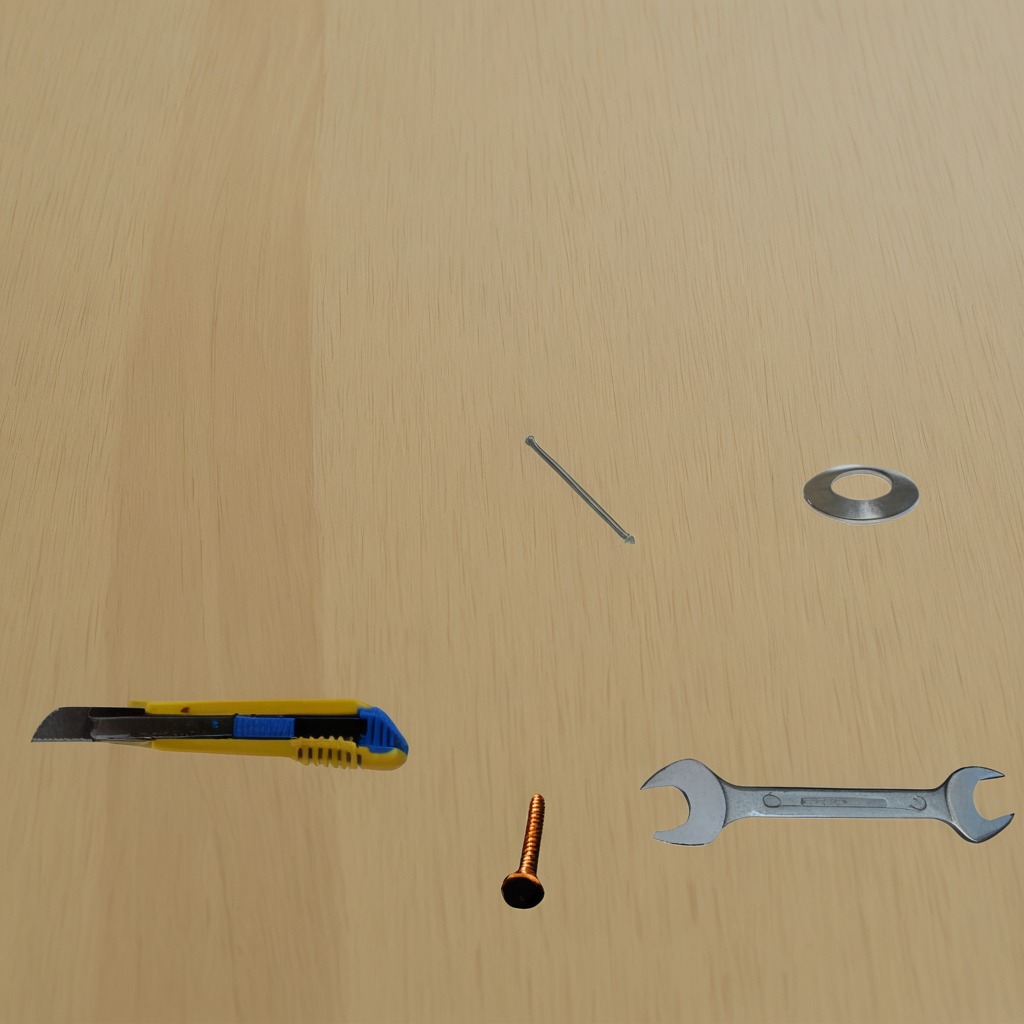
A utility knife, a flat metal washer, a metal machine screw, an iron nail, and a wrench are lying on the plywood surface.